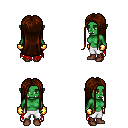
a pixel art fantasy rpg character, female body template, orc, green skin, red tattered cape, white pants, brown extra-long hairstyle, gold gloves, brown shoes, four views (front, back, left, right), 2x2 character sprite sheet, small pixel art, hard edges, no anti-aliasing